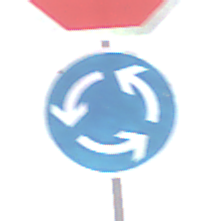
Verkehrszeichen: Kreisverkehr
Zusatzzeichen oben: Stop
Umgebung: Outdoor, Nature
Tageszeit: MorningAfternoon
Wetter: Overcast
Licht: Natural
Jahreszeit: NotSpecified
Kontrast: LowContrast